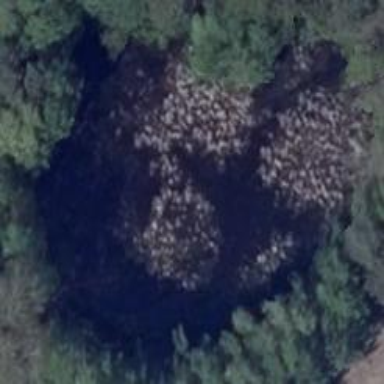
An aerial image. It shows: Serene pond surrounded by nature.